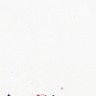
Metastatic tissue present: no